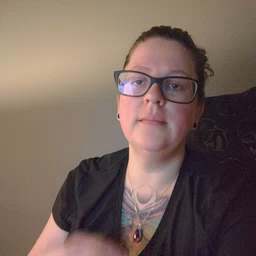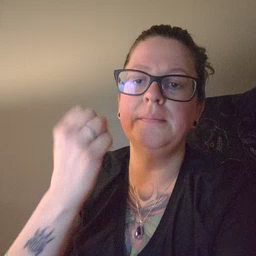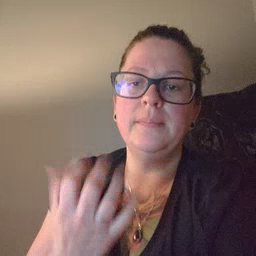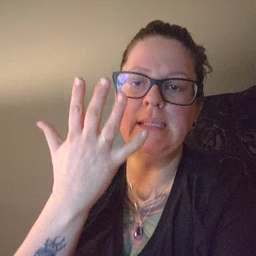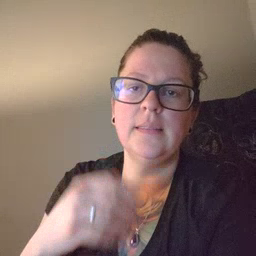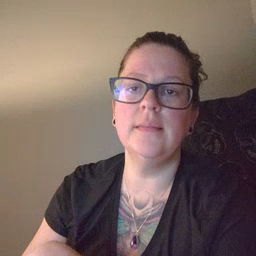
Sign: mitten